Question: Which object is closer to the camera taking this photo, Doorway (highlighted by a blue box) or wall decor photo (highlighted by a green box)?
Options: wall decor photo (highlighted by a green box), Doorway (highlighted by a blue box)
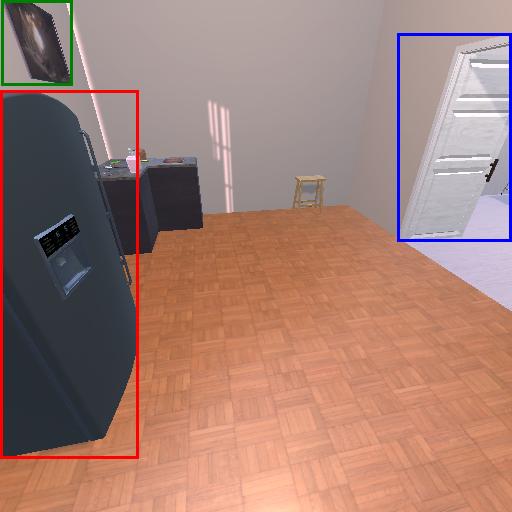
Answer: wall decor photo (highlighted by a green box)